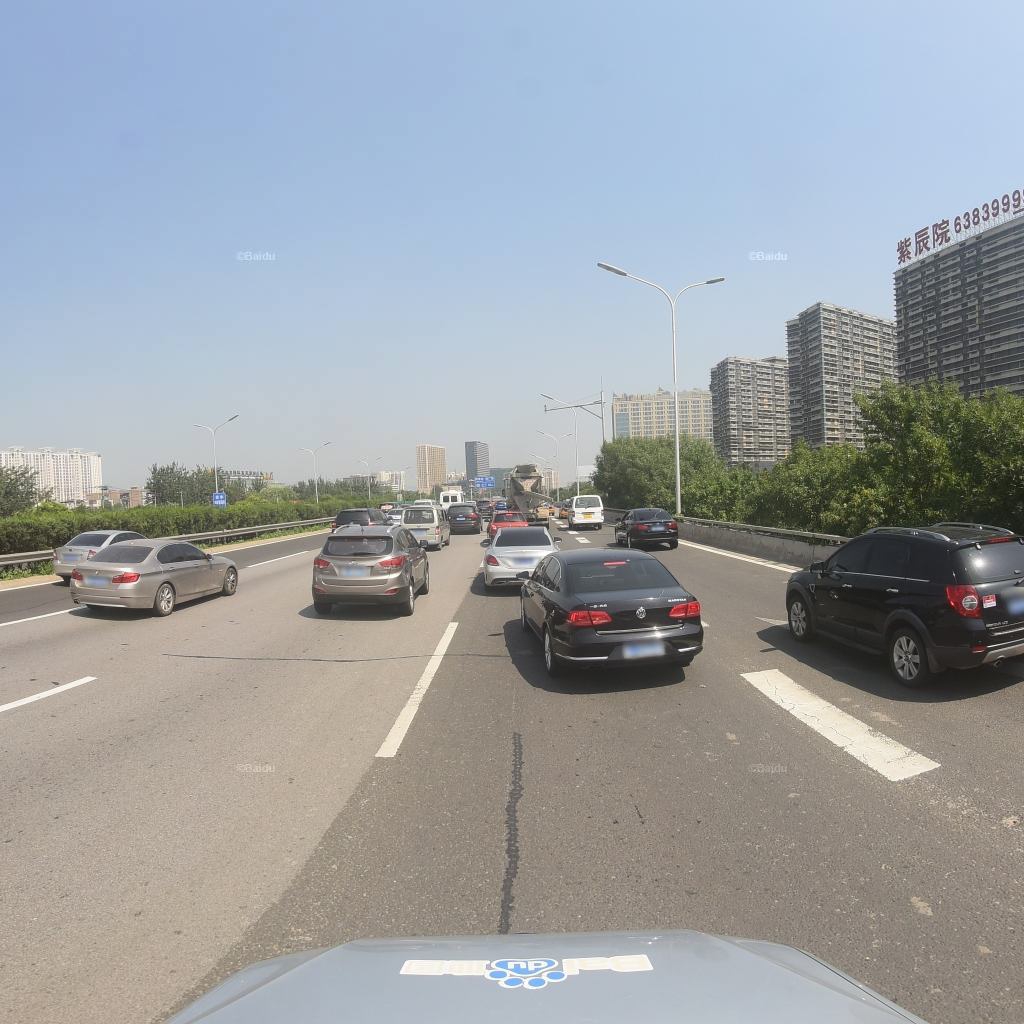
Region: Fengtai
Road damage annotations: longitudinal patch, pothole, transverse patch, longitudinal patch